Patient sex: M
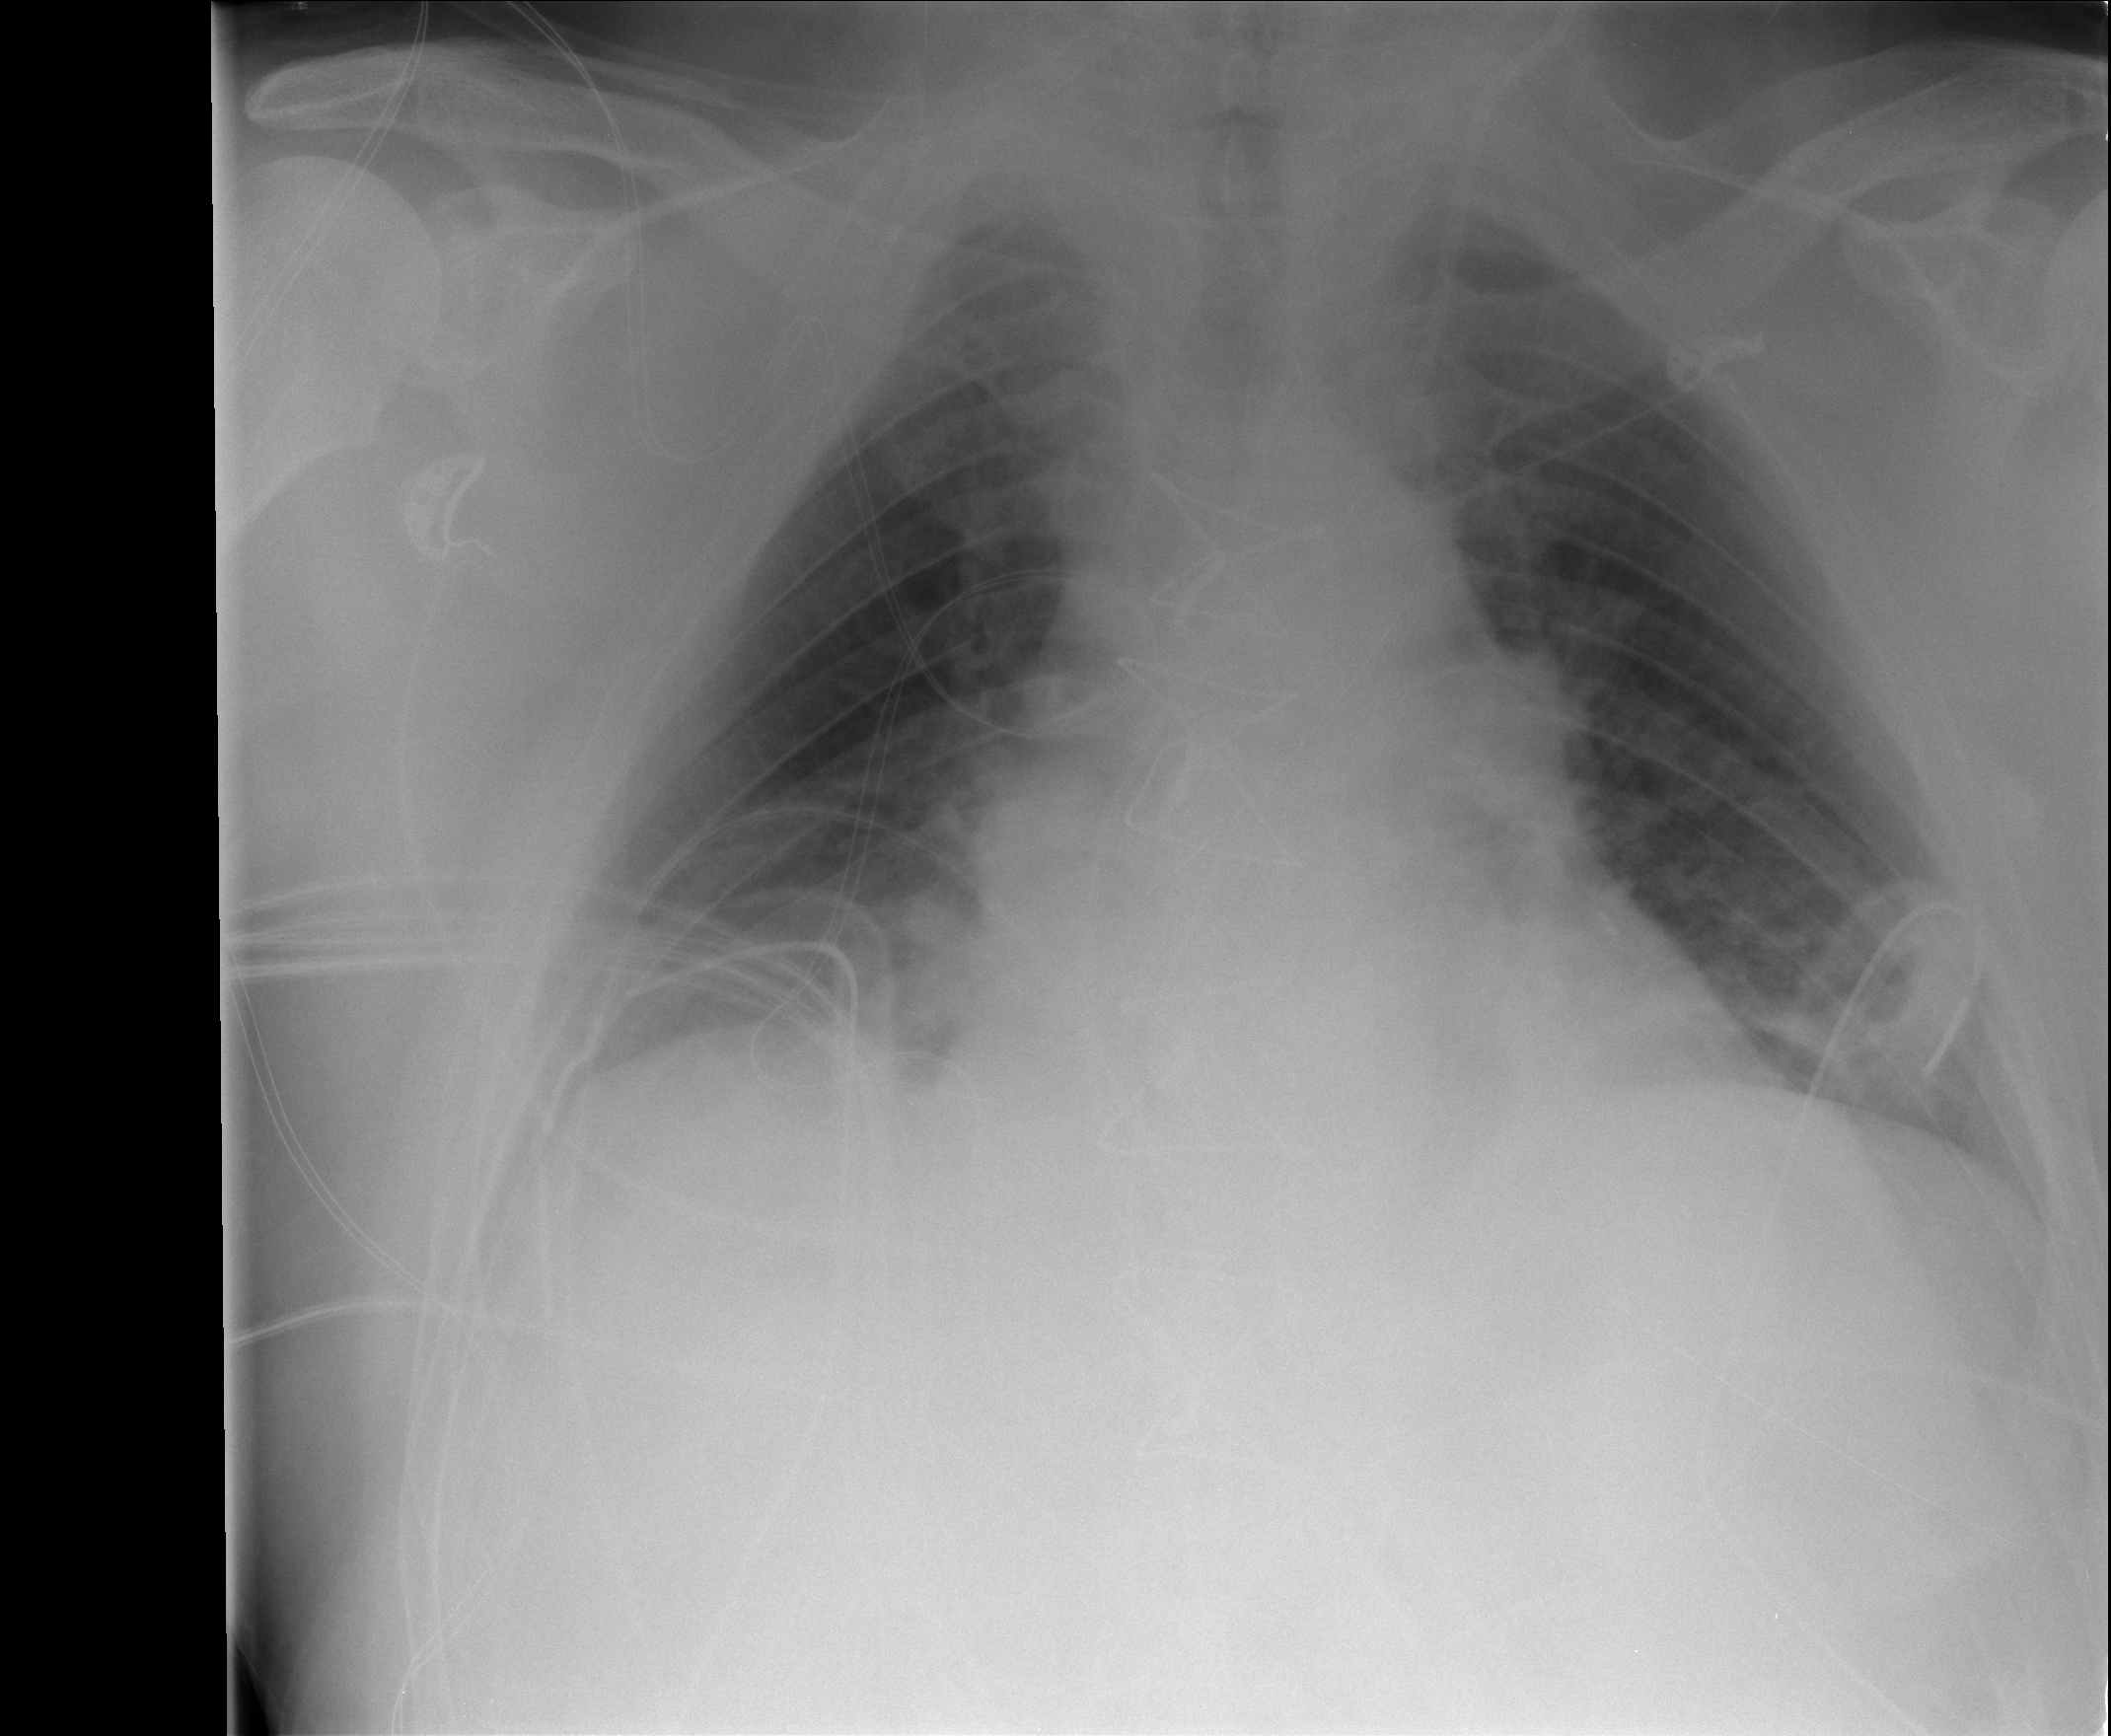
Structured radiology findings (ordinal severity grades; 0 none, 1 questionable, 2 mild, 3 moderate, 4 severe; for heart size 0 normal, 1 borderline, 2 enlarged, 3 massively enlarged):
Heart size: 2
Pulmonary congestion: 2
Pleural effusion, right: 1
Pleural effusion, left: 0
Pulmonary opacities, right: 0
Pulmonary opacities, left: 0
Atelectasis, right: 0
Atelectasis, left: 0